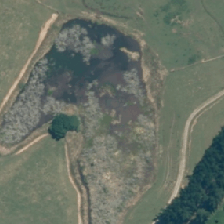
Land cover: herbaceous_freshwater_vege